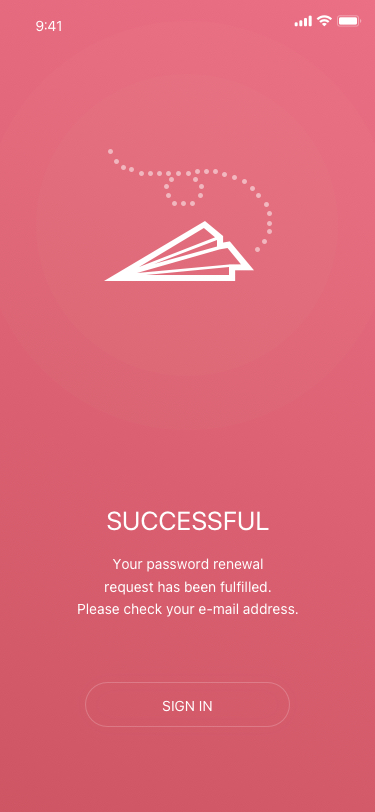
Text in this UI design:
SIGN IN
SUCCESSFUL
Your password renewal request has been fulfilled. Please check your e-mail address.